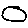
Label: circle